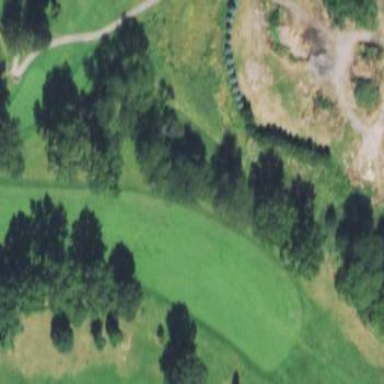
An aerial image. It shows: Golf fairway surrounded by grass.